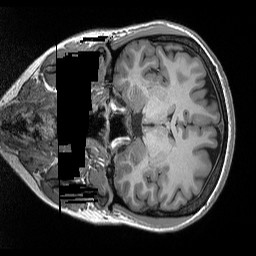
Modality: T1w
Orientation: coronal
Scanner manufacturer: siemens
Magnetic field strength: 3 T
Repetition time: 2.3 s
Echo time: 0.00298 s